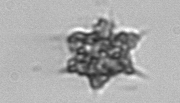
Label: Dictyocha